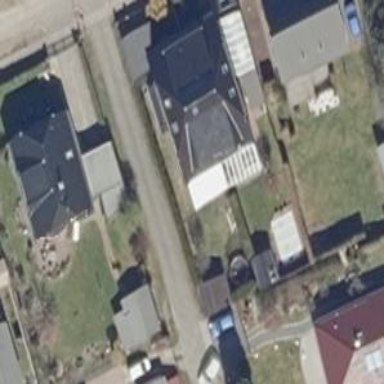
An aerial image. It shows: Detached building with quadruple saltbox roof shape.